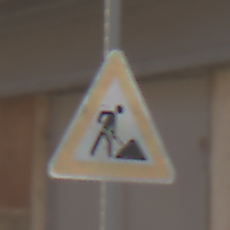
Verkehrszeichen: Arbeitsstelle
Umgebung: Outdoor, Urban
Tageszeit: Midday
Wetter: Clear
Licht: Natural
Jahreszeit: NotSpecified
Kontrast: HighContrast